Question: I have a table as follows
'''
<table border="1">
<tr>
<td style="display:table-row">
Apple
</td>
<td style="display:table-row">
Banana
</td>
<td style="display:table-row">
Candle
</td>
<td style="display:table-row">
Digital drive
</td>
</tr>
</table>
'''
Output is as follows

I want to change the output to show only the first two columns in the first row and then the last two columns in the second row without changing the structure of the table html but only changing the display property . Is there any css which lets me achive this ?
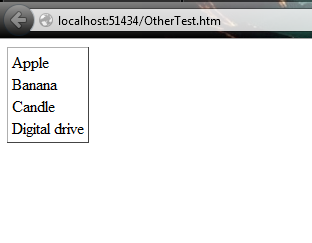
Answer: Try this:
'''
table td {
border: none;
}
table td:nth-child(-n+1),td:nth-last-child(-n+2) {
float: left;
}
'''
<URL>
It will only make first two column and last two column in single row.